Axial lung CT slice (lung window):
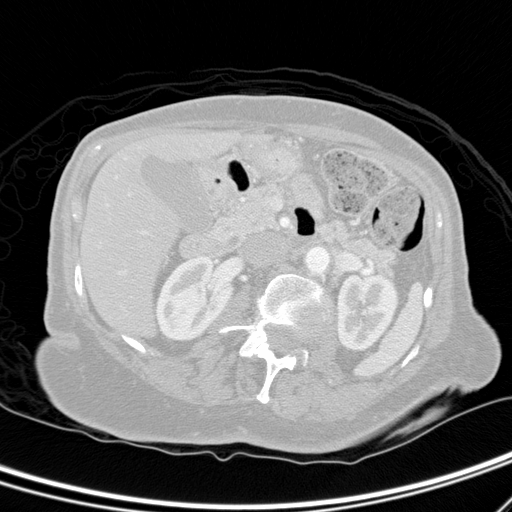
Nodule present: no